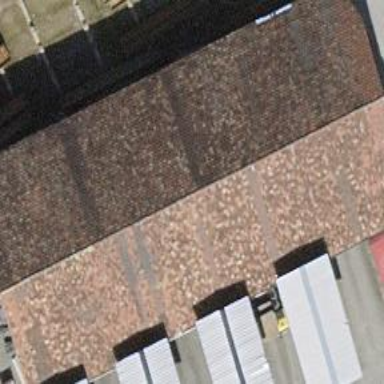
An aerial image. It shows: View of roof of building.